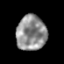
Tissue: prostate
Cell type: Epithelial cells
Senescence score: 0.3341
Nuclear area (px): 1031
Mean DAPI intensity: 143.296